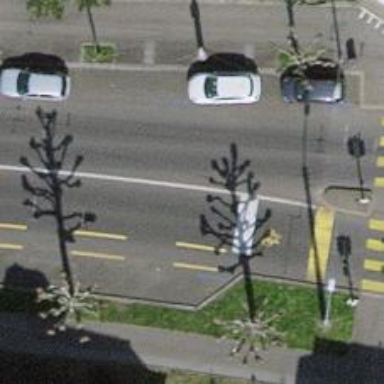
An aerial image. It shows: Tertiary road with asphalt surface. It has lanes for cyclists on both sides.